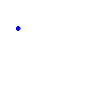
Particle: pion